Question: I have an EAR application with EJB for web services, deployed at Glassfish 3.0.1 server. All dependencies are loaded by maven, regarding to pom.xml. I am using wsimport for generate classes from WSDL files. Everything worked perfectly.
Then I had to implement caching for mybatis queries because of some performance issues. After I turn caching on, I realize, that my classes need to be serializable. This wasn't a problem.
'''
<xs:annotation>
<xs:appinfo>
<jaxb:globalBindings>
<xjc:serializable uid="1" />
</jaxb:globalBindings>
</xs:appinfo>
</xs:annotation>
'''
Application is compiled and deployed, but when i call web service operation for the second time (first time ok, cache is empty) from soapUI, i get following error.
'''
org.apache.ibatis.exceptions.PersistenceException:
### Error querying database. Cause: org.apache.ibatis.cache.CacheException: Error deserializing object. Cause: java.lang.ClassNotFoundException: cz.cpost.esb.cenik.schema.CountryType
### Cause: org.apache.ibatis.cache.CacheException: Error deserializing object. Cause: java.lang.ClassNotFoundException: cz.cpost.esb.cenik.schema.CountryType
... some code ommited ...
Caused by: org.apache.ibatis.cache.CacheException: Error deserializing object. Cause: java.lang.ClassNotFoundException: cz.cpost.esb.cenik.schema.CountryType
at org.apache.ibatis.cache.decorators.SerializedCache.deserialize(SerializedCache.java:79)
at org.apache.ibatis.cache.decorators.SerializedCache.getObject(SerializedCache.java:35)
at org.apache.ibatis.cache.decorators.LoggingCache.getObject(LoggingCache.java:35)
at org.apache.ibatis.cache.decorators.SynchronizedCache.getObject(SynchronizedCache.java:40)
at org.apache.ibatis.executor.CachingExecutor.query(CachingExecutor.java:56)
at org.apache.ibatis.session.defaults.DefaultSqlSession.selectList(DefaultSqlSession.java:78)
... 83 more
Caused by: java.lang.ClassNotFoundException: cz.cpost.esb.cenik.schema.CountryType
at com.sun.enterprise.loader.ASURLClassLoader.findClassData(ASURLClassLoader.java:713)
at com.sun.enterprise.loader.ASURLClassLoader.findClass(ASURLClassLoader.java:626)
at java.lang.ClassLoader.loadClass(ClassLoader.java:307)
at java.lang.ClassLoader.loadClass(ClassLoader.java:248)
at java.lang.Class.forName0(Native Method)
at java.lang.Class.forName(Class.java:247)
at java.io.ObjectInputStream.resolveClass(ObjectInputStream.java:604)
at java.io.ObjectInputStream.readNonProxyDesc(ObjectInputStream.java:1575)
at java.io.ObjectInputStream.readClassDesc(ObjectInputStream.java:1496)
at java.io.ObjectInputStream.readOrdinaryObject(ObjectInputStream.java:1732)
at java.io.ObjectInputStream.readObject0(ObjectInputStream.java:1329)
at java.io.ObjectInputStream.readObject(ObjectInputStream.java:351)
at java.util.ArrayList.readObject(ArrayList.java:593)
at sun.reflect.NativeMethodAccessorImpl.invoke0(Native Method)
at sun.reflect.NativeMethodAccessorImpl.invoke(NativeMethodAccessorImpl.java:39)
at sun.reflect.DelegatingMethodAccessorImpl.invoke(DelegatingMethodAccessorImpl.java:25)
at java.lang.reflect.Method.invoke(Method.java:597)
at java.io.ObjectStreamClass.invokeReadObject(ObjectStreamClass.java:974)
at java.io.ObjectInputStream.readSerialData(ObjectInputStream.java:1849)
at java.io.ObjectInputStream.readOrdinaryObject(ObjectInputStream.java:1753)
at java.io.ObjectInputStream.readObject0(ObjectInputStream.java:1329)
at java.io.ObjectInputStream.readObject(ObjectInputStream.java:351)
at org.apache.ibatis.cache.decorators.SerializedCache.deserialize(SerializedCache.java:76)
... 88 more
'''
It seems like when app is trying to get data from cache, cannot find object CountryType.
I don't know how this is possible, I am pretty new in maven and caching.
'''
<build>
<resources>
<resource>
<targetPath>META-INF/wsdl</targetPath>
<directory>src/wsdl</directory>
<includes/>
<filtering>true</filtering>
</resource>
<resource>
<directory>src/main/resources</directory>
<includes/>
</resource>
</resources>
<plugins>
<plugin>
<groupId>org.apache.maven.plugins</groupId>
<artifactId>maven-compiler-plugin</artifactId>
<version>2.3.2</version>
<configuration>
<source>1.6</source>
<target>1.6</target>
<compilerArguments>
<endorseddirs>${endorsed.dir}</endorseddirs>
</compilerArguments>
</configuration>
</plugin>
<plugin>
<groupId>org.apache.maven.plugins</groupId>
<artifactId>maven-ejb-plugin</artifactId>
<version>2.3</version>
<configuration>
<ejbVersion>3.1</ejbVersion>
</configuration>
</plugin>
<plugin>
<groupId>org.codehaus.mojo</groupId>
<artifactId>jaxws-maven-plugin</artifactId>
<version>1.12</version>
<executions>
<execution>
<goals>
<goal>wsimport</goal>
</goals>
<configuration>
<keep>true</keep>
<wsdlFiles>
<wsdlFile>CenikServices-v2.0.wsdl</wsdlFile>
</wsdlFiles>
<packageName>cz.cpost.esb.cenik.schema</packageName>
<staleFile>${project.build.directory}/jaxws/stale/cenik.stale</staleFile>
<bindingFiles>
<bindingFile>${basedir}/src/main/resources/jaxb-bindings.xml</bindingFile>
</bindingFiles>
</configuration>
<id>wsimport-generate-cenik</id>
<phase>generate-sources</phase>
</execution>
</executions>
<dependencies>
<dependency>
<groupId>javax.xml</groupId>
<artifactId>webservices-api</artifactId>
<version>1.4</version>
</dependency>
</dependencies>
<configuration>
<sourceDestDir>${project.build.directory}/generated-sources/jaxws-wsimport</sourceDestDir>
<destDir>${project.build.directory}/classes</destDir>
<xnocompile>true</xnocompile>
<verbose>true</verbose>
<extension>true</extension>
<catalog>${basedir}/src/jax-ws-catalog.xml</catalog>
<target>2.0</target>
</configuration>
</plugin>
</plugins>
</build>
'''
'''
<cache type="org.mybatis.caches.ehcache.EhcacheCache">
<property name="timeToIdleSeconds" value="7200"/>
<property name="timeToLiveSeconds" value="28800"/>
<property name="maxElementsInMemory" value="5000"/>
<property name="maxElementsOnDisk" value="10000"/>
<property name="memoryStoreEvictionPolicy" value="LRU"/>
</cache>
'''
I though my sources is not in classpath and I put archive element to ear pom.xml:
'''
<project xmlns="http://maven.apache.org/POM/4.0.0"
xmlns:xsi="http://www.w3.org/2001/XMLSchema-instance"
xsi:schemaLocation="http://maven.apache.org/POM/4.0.0 http://maven.apache.org/xsd/maven-4.0.0.xsd">
<parent>
<groupId>cz.cpost.esb</groupId>
<artifactId>cenikservices-ear</artifactId>
<version>2.0</version>
<relativePath>../pom.xml</relativePath>
</parent>
<modelVersion>4.0.0</modelVersion>
<artifactId>ear</artifactId>
<packaging>ear</packaging>
<dependencies>
<dependency>
<groupId>${project.groupId}</groupId>
<artifactId>cenikservices-ejb</artifactId>
<version>${project.version}</version>
<type>ejb</type>
</dependency>
</dependencies>
<build>
<plugins>
<plugin>
<groupId>org.apache.maven.plugins</groupId>
<artifactId>maven-ear-plugin</artifactId>
<version>2.5</version>
<configuration>
<defaultLibBundleDir>lib</defaultLibBundleDir>
<modules>
<ejbModule>
<groupId>${project.groupId}</groupId>
<artifactId>cenikservices-ejb</artifactId>
</ejbModule>
</modules>
<archive>
<manifest>
<addClasspath>true</addClasspath>
</manifest>
</archive>
</configuration>
</plugin>
</plugins>
</build>
'''

But problem is not solved. Why application could not find generated sources packaged in cenikservices-ejb-2.0.jar?
---
I added lines to my EJB class into its constructor
'''
import org.apache.ibatis.io.Resources;
...
public CenikEJB() {
Resources.setDefaultClassLoader(this.getClass().getClassLoader()); // added
this.sqlSessionFactory = MyBatisConnectionFactory.getSqlSessionFactory();
}
'''
but still get the same error on ASURLClassLoader :-(
I tested, if class CountryType is available in EJB method and it is. I see in log.
'''
@Override
public List<CountryType> listCountry(Integer codeTask, String langAlfaCode) throws CenikFault {
methodName = "Cenik.listCountry";
SqlSession session = this.sqlSessionFactory.openSession();
try {
this.getClass().getClassLoader().loadClass("cz.cpost.esb.cenik.schema.CountryType");
ccpLogger.info( "SUCCESS - Pokus o nalezeni tridy CountryType vysel");
} catch (ClassNotFoundException ex) {
ccpLogger.info("FAIL - Pokus o nalezeni tridy CountryType nevysel",ex);
}
try
{
ListCountryType param = this.of.createListCountryType();
param.setCodeTask(codeTask);
param.setLangAlfaCode(langAlfaCode);
// ziskat seznam zemi pomoci SQL procedury
List seznamZemi = session.selectList("Cenik.getListCountry", param);
return seznamZemi;
} catch (IllegalArgumentException ex) {
ccpLogger.error(methodName,ex);
...
} catch (Exception ex) {
ccpLogger.error(methodName,ex);
...
} finally {
session.close();
}
}
'''
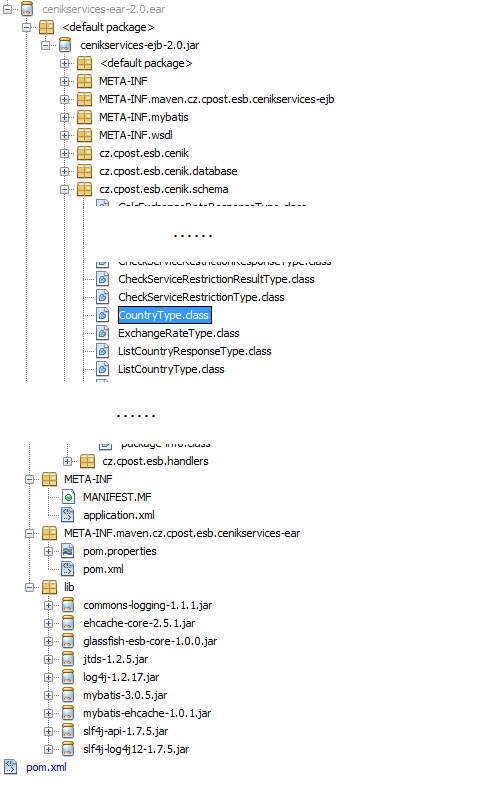
Answer: The problem is that the server side can't load the class 'cz.cpost.esb.cenik.schema.CountryType'.
The most likely cause is that the JAR file that defines that class can not been included in the EAR file that you deployed. And the most likely explanation for that is that the POM file for the EAR project doesn't have the required dependency in the required form.
Note that the dependencies should be listed in a '<dependencies>' element at the top level on the POM file; i.e. as a child element of the '<project>' element.
---
The first step should be to check whether the JAR file that contains that class is actually in the deployed webapp. (It it is, then the problem is something else ...)
Then you need to add the requisite dependencies to the EAR module's POM file.
---
Based on the additional information you provided, I think that it is a problem with Ibatis' class loading. It appears that Ibatis is attempting to load the class using a class loader that doesn't include your classes. (My guess is that Ibatis is using the "common classes" class loader ... which doesn't include your application JARs.)
Apparently, the fix is to do this in your servlet class:
'''
import com.ibatis.common.resources.Resources;
...
Resources.setDefaultClassLoader(this.getClass().getClassLoader());
'''
References:
- <URL>
I'm guessing at this point ... but this bug report (<URL> seems to be describing a bug in MyBatis 3.x where 'setDefaultClassLoader' is not working. They seem to be saying "fixed in 3.2.2". I notice that you are using 3.0.5. See if updating your POM's dependency to a later version helps.
If not, the best I can suggest is to attach a debugger to your Glassfish instance and see if you can dig out what classloader it is using ... and why. It seems pretty clear that it a classloader issue.